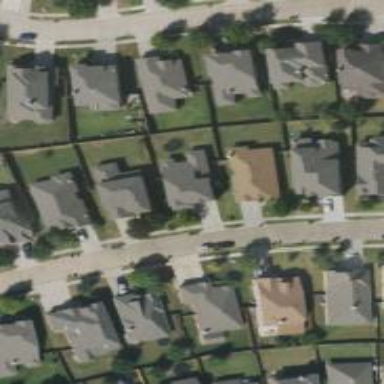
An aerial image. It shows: Residential road.